Question: I am looking for a JavaScript button that can toggle show and hide. It is meant to reveal a column of answers.
My old button worked badly because I needed 40 javascript files if I wanted 40 groups of buttons and their answers.
I think something has to be done with universalising the replace bit in the variable but I don't know much javascript.
I have also since recoded the html to have the answers instead in a table column.
This is the three tables I have designed. The button is meant to reveal all the answers only in that column.

This was the (non table) previous code:
(html)
'''
<div>
<h5>
<button class="RevealToggle" id="RevealStage1Ex1"> Reveal Answer </button>
</h5>
</div>
<ul>
<li>
<p> the passeport
<textarea></textarea> <span class="AnswerStage1Ex1">le passeport</span>
</p>
</li>
<li>
<p>
<textarea></textarea> <span class="AnswerStage1Ex1">la valise</span>
</p>
</li>
</ul>
'''
(js)
'''
window.onload = function() {
var buttons = document.querySelectorAll("#RevealFrenchStage1Ex1");
for (var i = 0; i < buttons.length; i++) {
buttons[i].onclick = function() {
var id = this.id.replace(/RevealStage1/, "AnswerStage1");
var answers = document.querySelectorAll("." + id);
for (var i = 0; i < answers.length; i++) {
answers[i].style.display = answers[i].style.display == "inline" ? "none" : "inline";
}
}
}
}
'''
The new table code looks something like:
(html)
'''
<td class="FrenchAnswerAlign">
<h6><button class="RevealToggle" data-stage="1Ex1">Reveal Answer</button></h6>
<div>
<ul>
<li><p>le passeport</p></li>
<li><p>l'hotel</p></li>
<li><p>la valise</p></li>
<li><p>une station</p></li>
<li><p>une lecon</p></li>
<li><p>un chequier</p></li>
<li><p>une personne</p></li>
<li><p>les journalistes</p></li>
<li><p>les prix</p></li>
<li><p>de la biere</p></li>
<li><p>du vin</p></li>
<li><p>des lettres</p></li>
<li><p>des autobus</p></li>
</ul>
</div>
</td>
'''
Currently, when I make a new exercise, I need to make a brand new JavaScript button file that includes a Brand new ID for the answers which are to be toggled visible on/off.
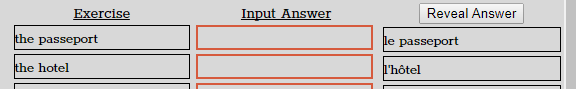
Answer: IDs have to be UNIQUE so
'''
var buttons = document.querySelectorAll("#RevealFrenchStage1Ex1");
'''
should only return ONE button. If you change them to
'''
<button class="RevealToggle" data-stage="1Ex1">
'''
then you can use
'''
window.onload = function() {
var buttons = document.querySelectorAll(".RevealToggle");
for (var i = 0; i < buttons.length; i++) {
buttons[i].onclick = function() {
// var answers = document.querySelectorAll(".Answer" + this.getAttribute("data-stage"));
// for (var i = 0; i < answers.length; i++) {
// answers[i].style.display = answers[i].style.display == "inline" ? "none" : "inline";
// }
var answer = document.querySelector("#Answer" + this.getAttribute("data-stage"));
answer.style.display = answer.style.display == "inline" ? "none" : "inline";
}
}
}
'''
'''
.answer {
display: none
}
'''
'''
<table>
<tr>
<td class="FrenchAnswerAlign">
<h6><button class="RevealToggle" data-stage="1Ex1">Reveal Answer</button></h6>
<div class="answer" id="Answer1Ex1">
<ul>
<li><p>le passeport</p></li>
<li><p>l'hotel</p></li>
<li><p>la valise</p></li>
<li><p>une station</p></li>
<li><p>une lecon</p></li>
<li><p>un chequier</p></li>
<li><p>une personne</p></li>
<li><p>les journalistes</p></li>
<li><p>les prix</p></li>
<li><p>de la biere</p></li>
<li><p>du vin</p></li>
<li><p>des lettres</p></li>
<li><p>des autobus</p></li>
</ul>
</div>
</td>
</tr>
<tr>
<td class="FrenchAnswerAlign">
<h6><button class="RevealToggle" data-stage="1Ex2">Reveal Answer</button></h6>
<div class="answer" id="Answer1Ex2">
<ul>
<li><p>le passeport</p></li>
<li><p>l'hotel</p></li>
<li><p>la valise</p></li>
<li><p>une station</p></li>
<li><p>une lecon</p></li>
<li><p>un chequier</p></li>
<li><p>une personne</p></li>
<li><p>les journalistes</p></li>
<li><p>les prix</p></li>
<li><p>de la biere</p></li>
<li><p>du vin</p></li>
<li><p>des lettres</p></li>
<li><p>des autobus</p></li>
</ul>
</div>
</td>
</tr>
</table>
'''